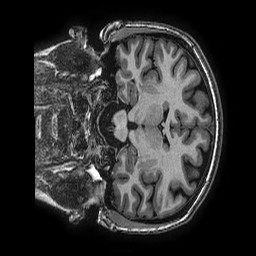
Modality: T1w
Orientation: coronal
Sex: female
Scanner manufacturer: ge
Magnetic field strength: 3 T
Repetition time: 0.0077 s
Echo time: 0.003436 s